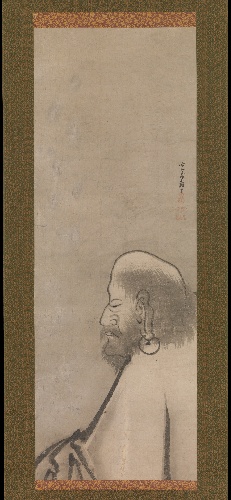
Artist: Unkoku Tōgan
Artist bio: Japanese, 1547–1618
Date: early 17th century
Object type: Hanging scroll
Classification: Paintings
Medium: Hanging scroll; ink on paper
Culture: Japan
Period: Momoyama (1573–1615)
Dimensions: Image: 35 1/4 in. × 13 in. (89.5 × 33 cm)
Overall with mounting: 71 × 18 5/8 in. (180.3 × 47.3 cm)
Overall with knobs: 71 × 20 5/8 in. (180.3 × 52.4 cm)
Department: Asian Art
Credit line: Gift of Florence and Herbert Irving, 2015
Accession year: 2015
Repository: Metropolitan Museum of Art, New York, NY
Tags: Men|Profiles|Buddhism|Portraits